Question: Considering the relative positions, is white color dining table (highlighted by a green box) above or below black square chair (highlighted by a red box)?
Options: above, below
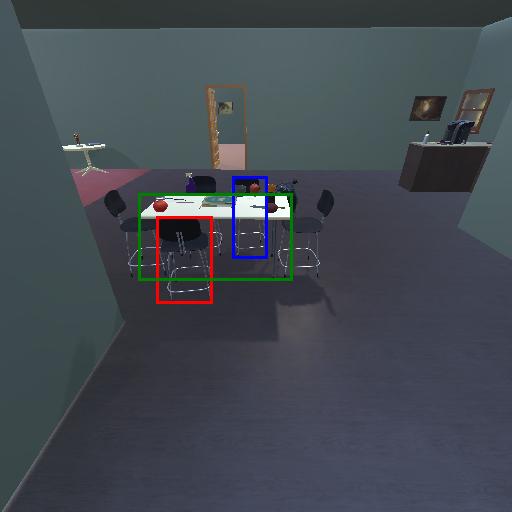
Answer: above